Field crop: maize
Growth stage: 2
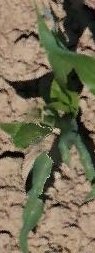
Species: maize